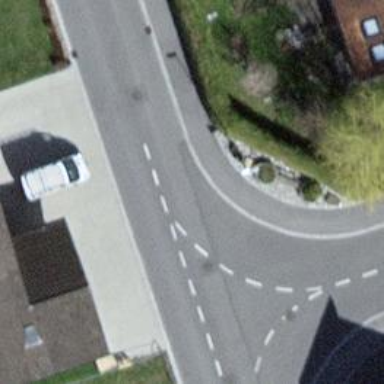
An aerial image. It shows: Bus stop with platform for public transport.